Question: The Swift integration of a new Realm-DB (realm 0.92.3) under Xcode 6.3 and iOS10.10.3 basically works for the iPhone (not for the Apple-Watch yet). The integration of the same realm-framework under Watchkit (i.e. Apple-Watch) does not work yet.
The RealmSwift.framework is integrated (dragged into) the Embedded-Binaries as described <URL>.
See screenshot below :

When running the Watchkit-App with the simulator the following error occurs :
'''
dyld: Library not loaded: @rpath/libswiftCore.dylib
Referenced from: /Users/XXX/Library/Developer/CoreSimulator/Devices/3FE99-9-4C4C2/data/Containers/Bundle/Application/8B4-DF19F34-222973/MyApp.app/PlugIns/MyApp WatchKit Extension.appex/MyApp WatchKit Extension
Reason: image not found
(lldb)
'''
What is still wrong ???
The Framework-Search-Path of the main-app is set. The ones for MyApp Watchkit Extension and MyApp Watchkit App are not set. Setting them does not change the above error. What is still missing ???
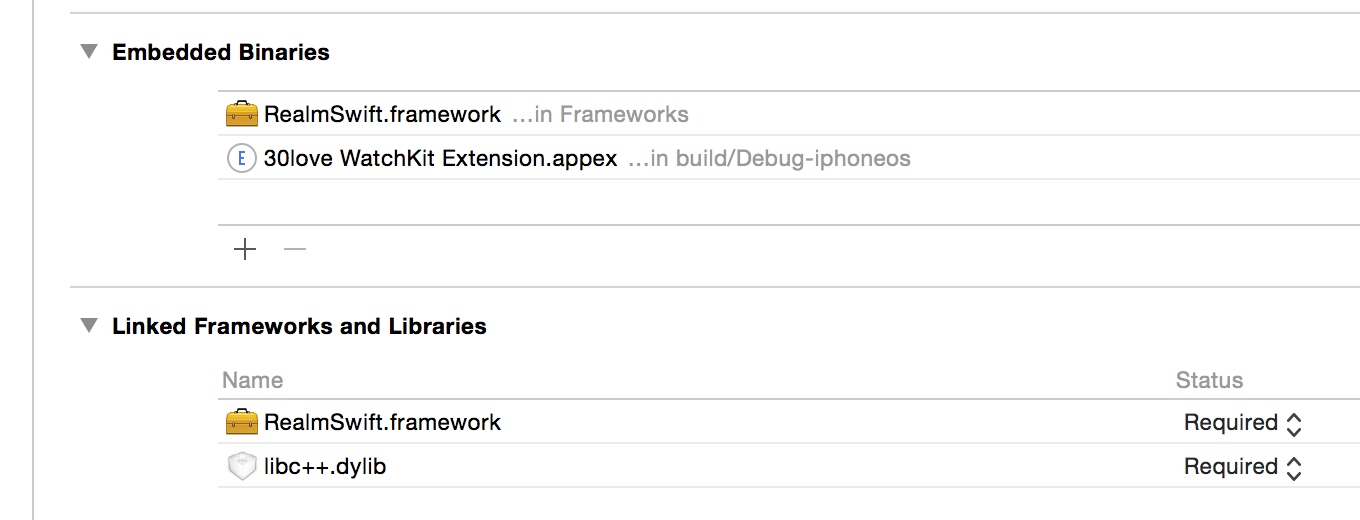
Answer: I would recommend that you use CocoaPods.
I did it like you did, with dynamic frameworks, but when I try to submit my application to iTunes Connect using Xcode's Organizer, I could not because of the nested frameworks. Realm.framework is inside RealmSwift.framework, and that is not okay with Apple. So I try and try but nothing helped...
Then I used CocoaPods and everything worked as it should.
Here are instructions for CocoaPods installation:
'''
Install CocoaPods 0.37.1 or later ([sudo] gem install cocoapods).
In your Podfile, add use_frameworks! and pod 'RealmSwift' to your main and test targets.
From the command line, run pod install.
Use the .xcworkspace file generated by CocoaPods to work on your project!
'''